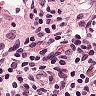
Metastatic tissue present: no